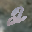
Label: 2